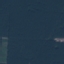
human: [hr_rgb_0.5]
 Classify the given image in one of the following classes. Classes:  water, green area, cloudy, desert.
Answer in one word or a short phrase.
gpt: green area